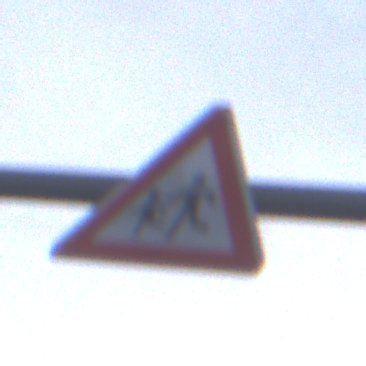
Verkehrszeichen: KinderRechts
Umgebung: Outdoor, Urban
Tageszeit: SunriseSunset
Wetter: PartlyCloudy
Licht: Natural
Jahreszeit: NotSpecified
Kontrast: LowContrast